Question: I made a CSS Navbar, but inbetween each "navbar-item", there is little space. I don't want there to be anyspace at all! Is there a way to make this happen without changing the margin-left for every navbar-item?
'''
<!doctype html>
<html>
<head>
<title>Home - UnhandyFir9</title>
<style>
#wrapper {
box-shadow: 0px 0px 20px 10px black;
left: 0px;
top: 0px;
margin: auto;
margin-top: 30px;
width: 800px;
background-color: rgb(200, 200, 200);
font-family: sans-serif;
}
#top-notification {
display: inline-block;
width: 100%;
height: 20px;
background-color: lightblue;
text-align: center;
}
#navbar-core {
width: 100%;
height: 30px;
background-color: lightgreen;
}
#navbar-item {
display: inline-block;
width: 100px;
height: 30px;
text-align: center;
background-color: green;
color: white;
}
</style>
</head>
<body>
<div id="wrapper">
<span id="top-notification">== Hi! Our site was just recently launched, so you may expect alot of bugs! Sorry 'bout that! ==</span>
<div id="navbar-core">
<a href="home.html" id="navbar-item">Home</a>
<a href="lessons.html" id="navbar-item">Lessons</a>
<a href="aboutus.html" id="navbar-item">About Us</a>
<a href="donate.html" id="navbar-item">Donate</a>
</div>
</div>
</body>
</html>
'''

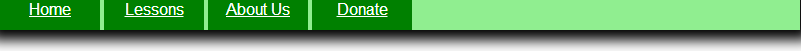
Answer: The problem is in 'display:inline-block' - it reduces the elements to inline blocks, meaning they behave like all other inline content in HTML. Since there's whitespace between the anchor elements, which as always collapses to a single whitespace, what you see is an actual 'space' in between in the current font size just like between words in a sentence. You can fix this by applying 'font-size:0' on the container but that's messy since you'd have to reset it for the children. Recommended method is to just use 'float:left' instead and manually set the parent's size correctly, and set the items to 'height:100%'.
Using multiple elements with the same ID is wrong but not causing this issue - should still be fixed though.